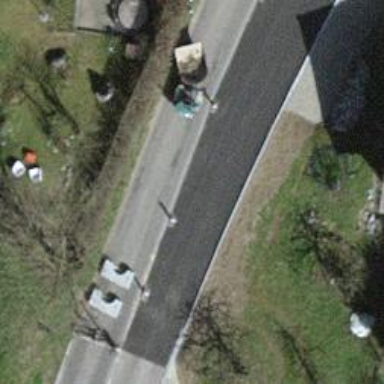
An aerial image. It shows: Secondary road.